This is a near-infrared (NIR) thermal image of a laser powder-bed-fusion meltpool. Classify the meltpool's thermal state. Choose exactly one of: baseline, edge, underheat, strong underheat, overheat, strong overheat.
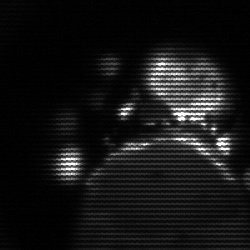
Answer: baseline